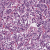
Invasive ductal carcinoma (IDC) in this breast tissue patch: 1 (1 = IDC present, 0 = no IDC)